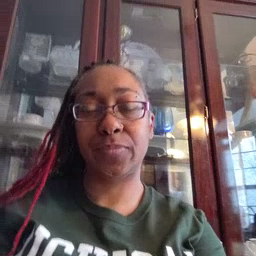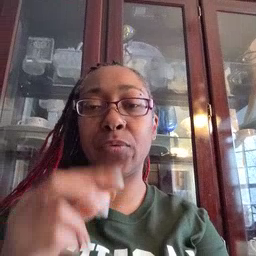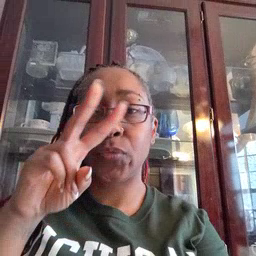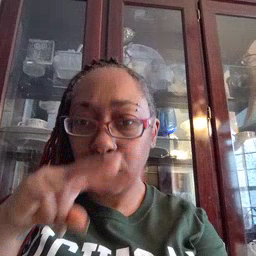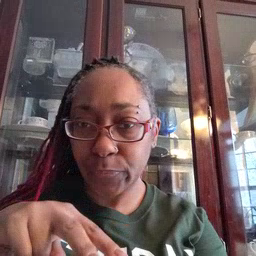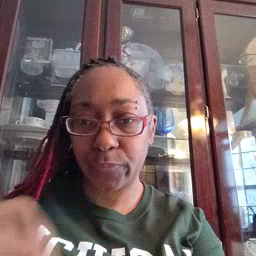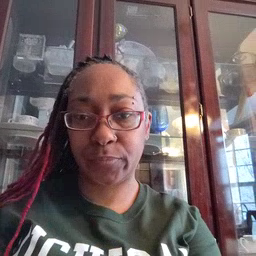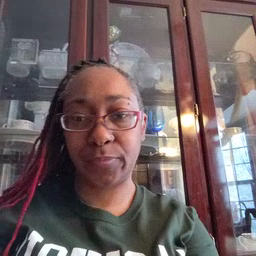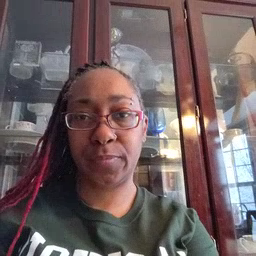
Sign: read